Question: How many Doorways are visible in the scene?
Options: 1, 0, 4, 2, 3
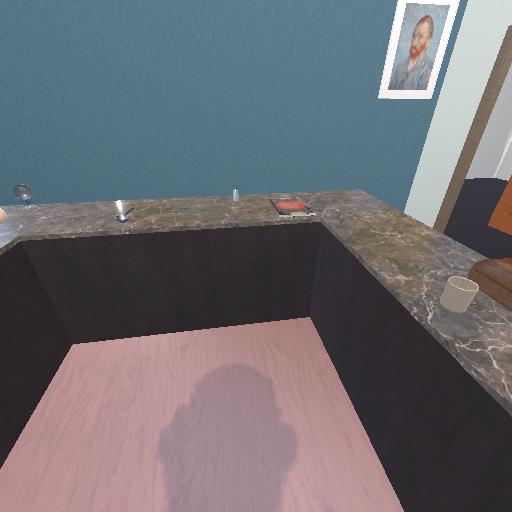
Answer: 1